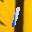
Label: 1